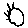
Label: sun